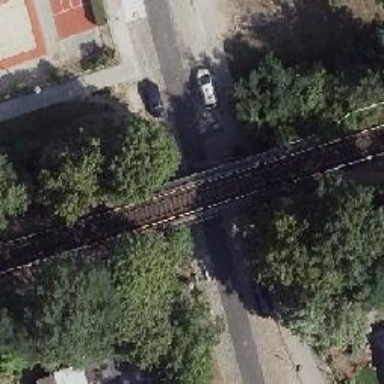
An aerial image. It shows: Bridge for light rail electrified railway.